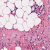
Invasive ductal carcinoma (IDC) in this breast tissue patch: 1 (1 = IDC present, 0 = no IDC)